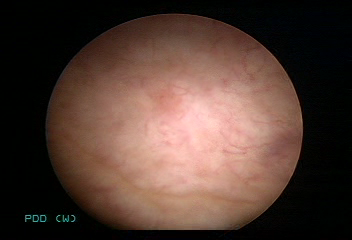
Modality: WLC
Class: Normal mucosa
Bladder cancer association: No